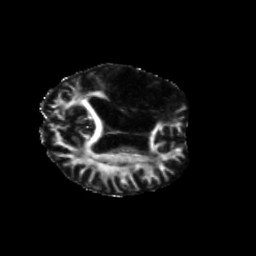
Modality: FA
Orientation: axial
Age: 56
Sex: male
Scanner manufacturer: siemens
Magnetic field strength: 3 T
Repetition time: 5.25 s
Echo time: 0.08 s